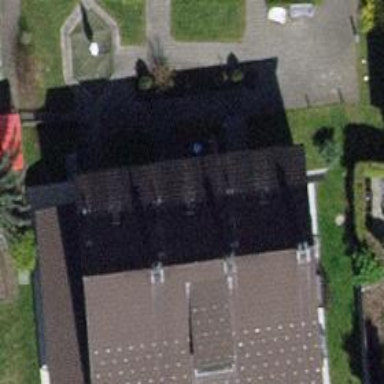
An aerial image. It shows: Building with tiled roof.